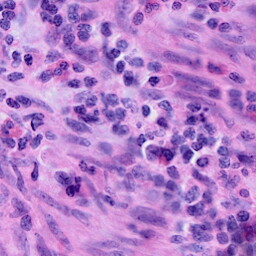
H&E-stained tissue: Cervix